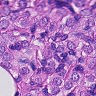
Metastatic tissue present: yes